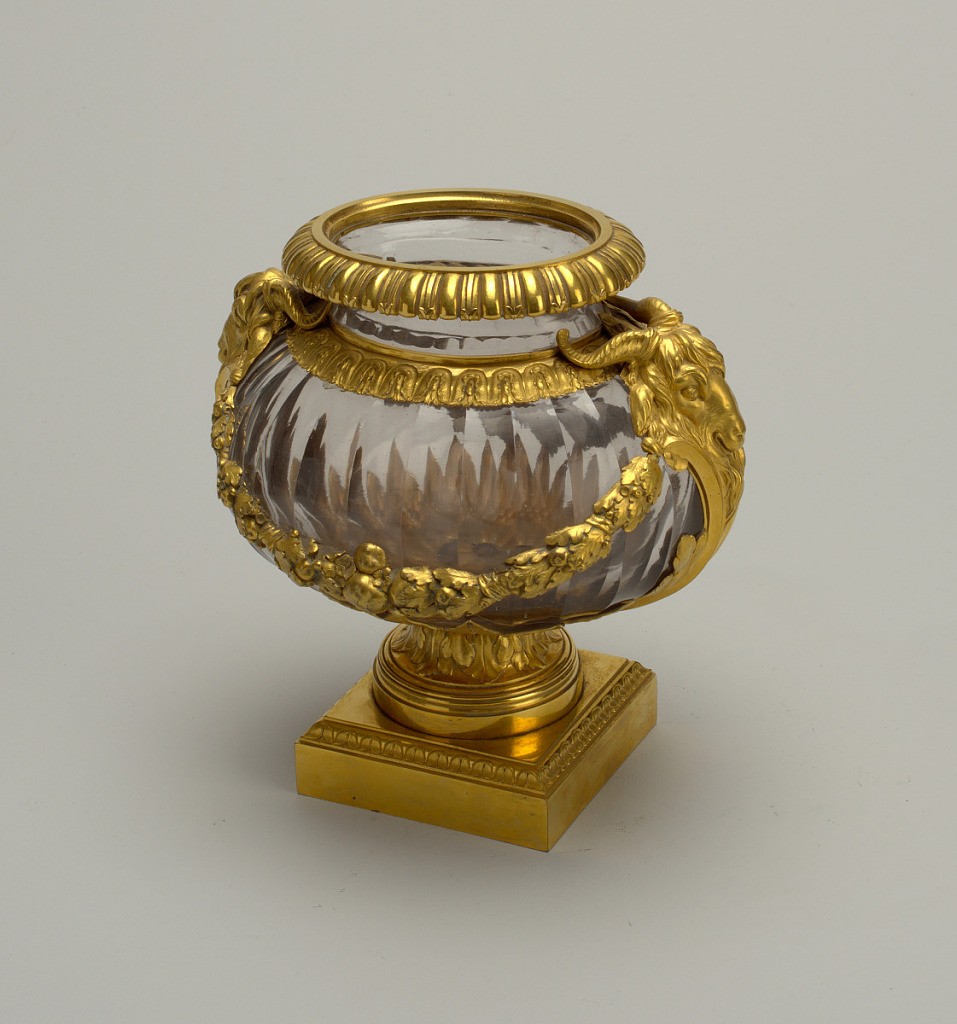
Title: Urn
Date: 18th century
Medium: Ormolu mounted cut glass, gilt bronze
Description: Deep fluted bombe oval mounted with gadroon lip rim, husk collar and two ram's head handles joined by pendant garlands; on a leaf carved round foot, square base.